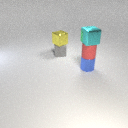
small cyan metal cube above small red rubber cylinder